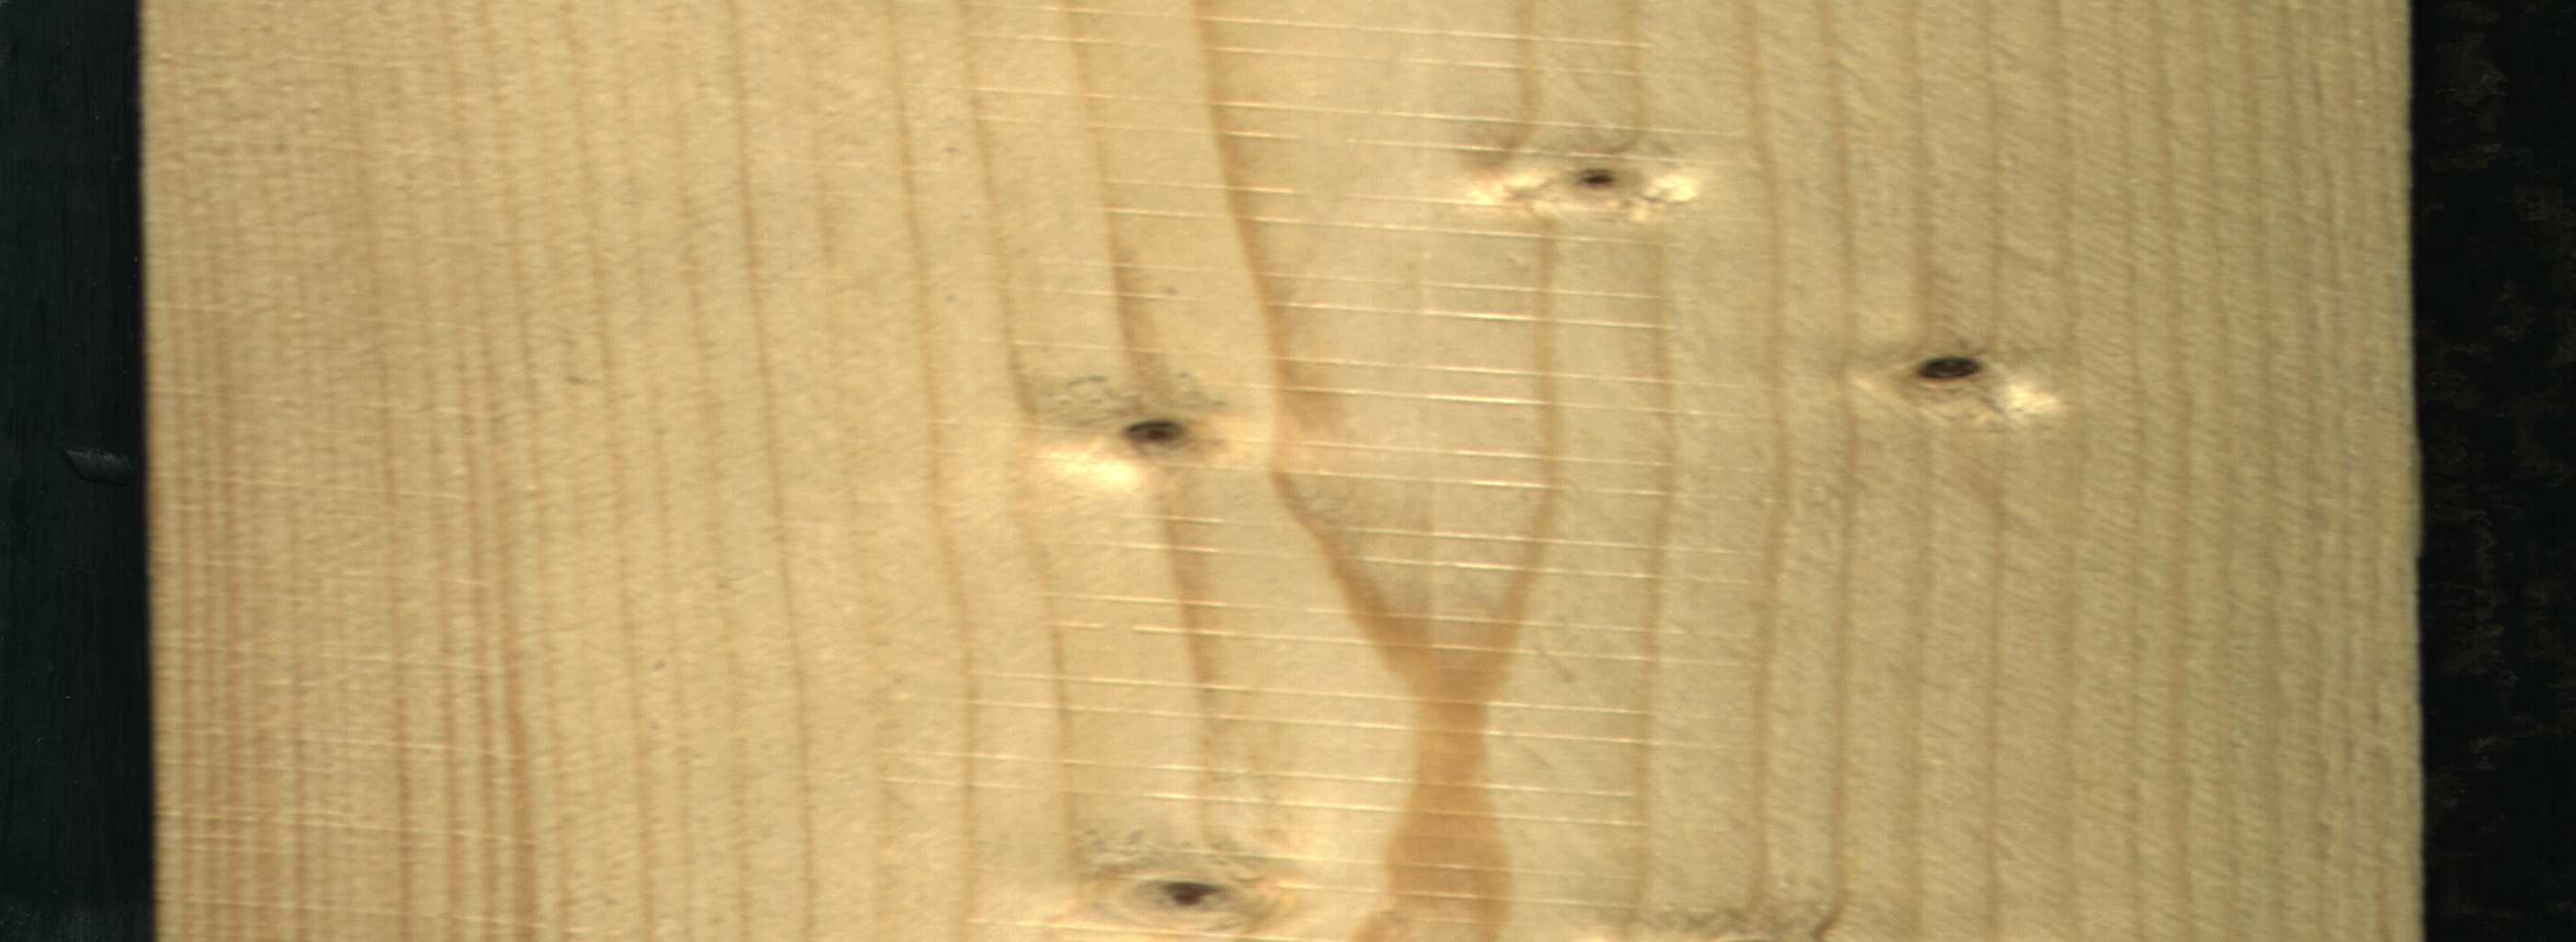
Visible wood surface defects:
Dead_Knot
Dead_Knot
Live_Knot
Live_Knot